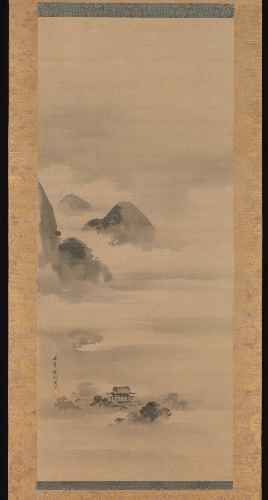
Title: 狩野探幽筆　月夜山水図|Landscape in Moonlight
Artist: Kano Tan'yū
Artist bio: Japanese, 1602–1674
Date: after 1662
Object type: Hanging scroll
Classification: Paintings
Medium: One of a triptych of hanging scrolls; ink on silk
Culture: Japan
Period: Edo period (1615–1868)
Dimensions: Image: 39 5/8 x 16 3/4 in. (100.6 x 42.5 cm)
Overall: 75 3/8 x 23 1/2 in. (191.5 x 59.7 cm)
Department: Asian Art
Credit line: The Harry G. C. Packard Collection of Asian Art, Gift of Harry G. C. Packard, and Purchase, Fletcher, Rogers, Harris Brisbane Dick, and Louis V. Bell Funds, Joseph Pulitzer Bequest, and The Annenberg Fund Inc. Gift, 1975
Accession year: 1975
Repository: Metropolitan Museum of Art, New York, NY
Tags: Landscapes